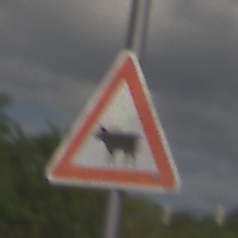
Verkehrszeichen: ViehtriebRechts
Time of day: Midday
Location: Outdoor (RoadRail)
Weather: PartlyCloudy
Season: NotSpecified
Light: Natural